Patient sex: M
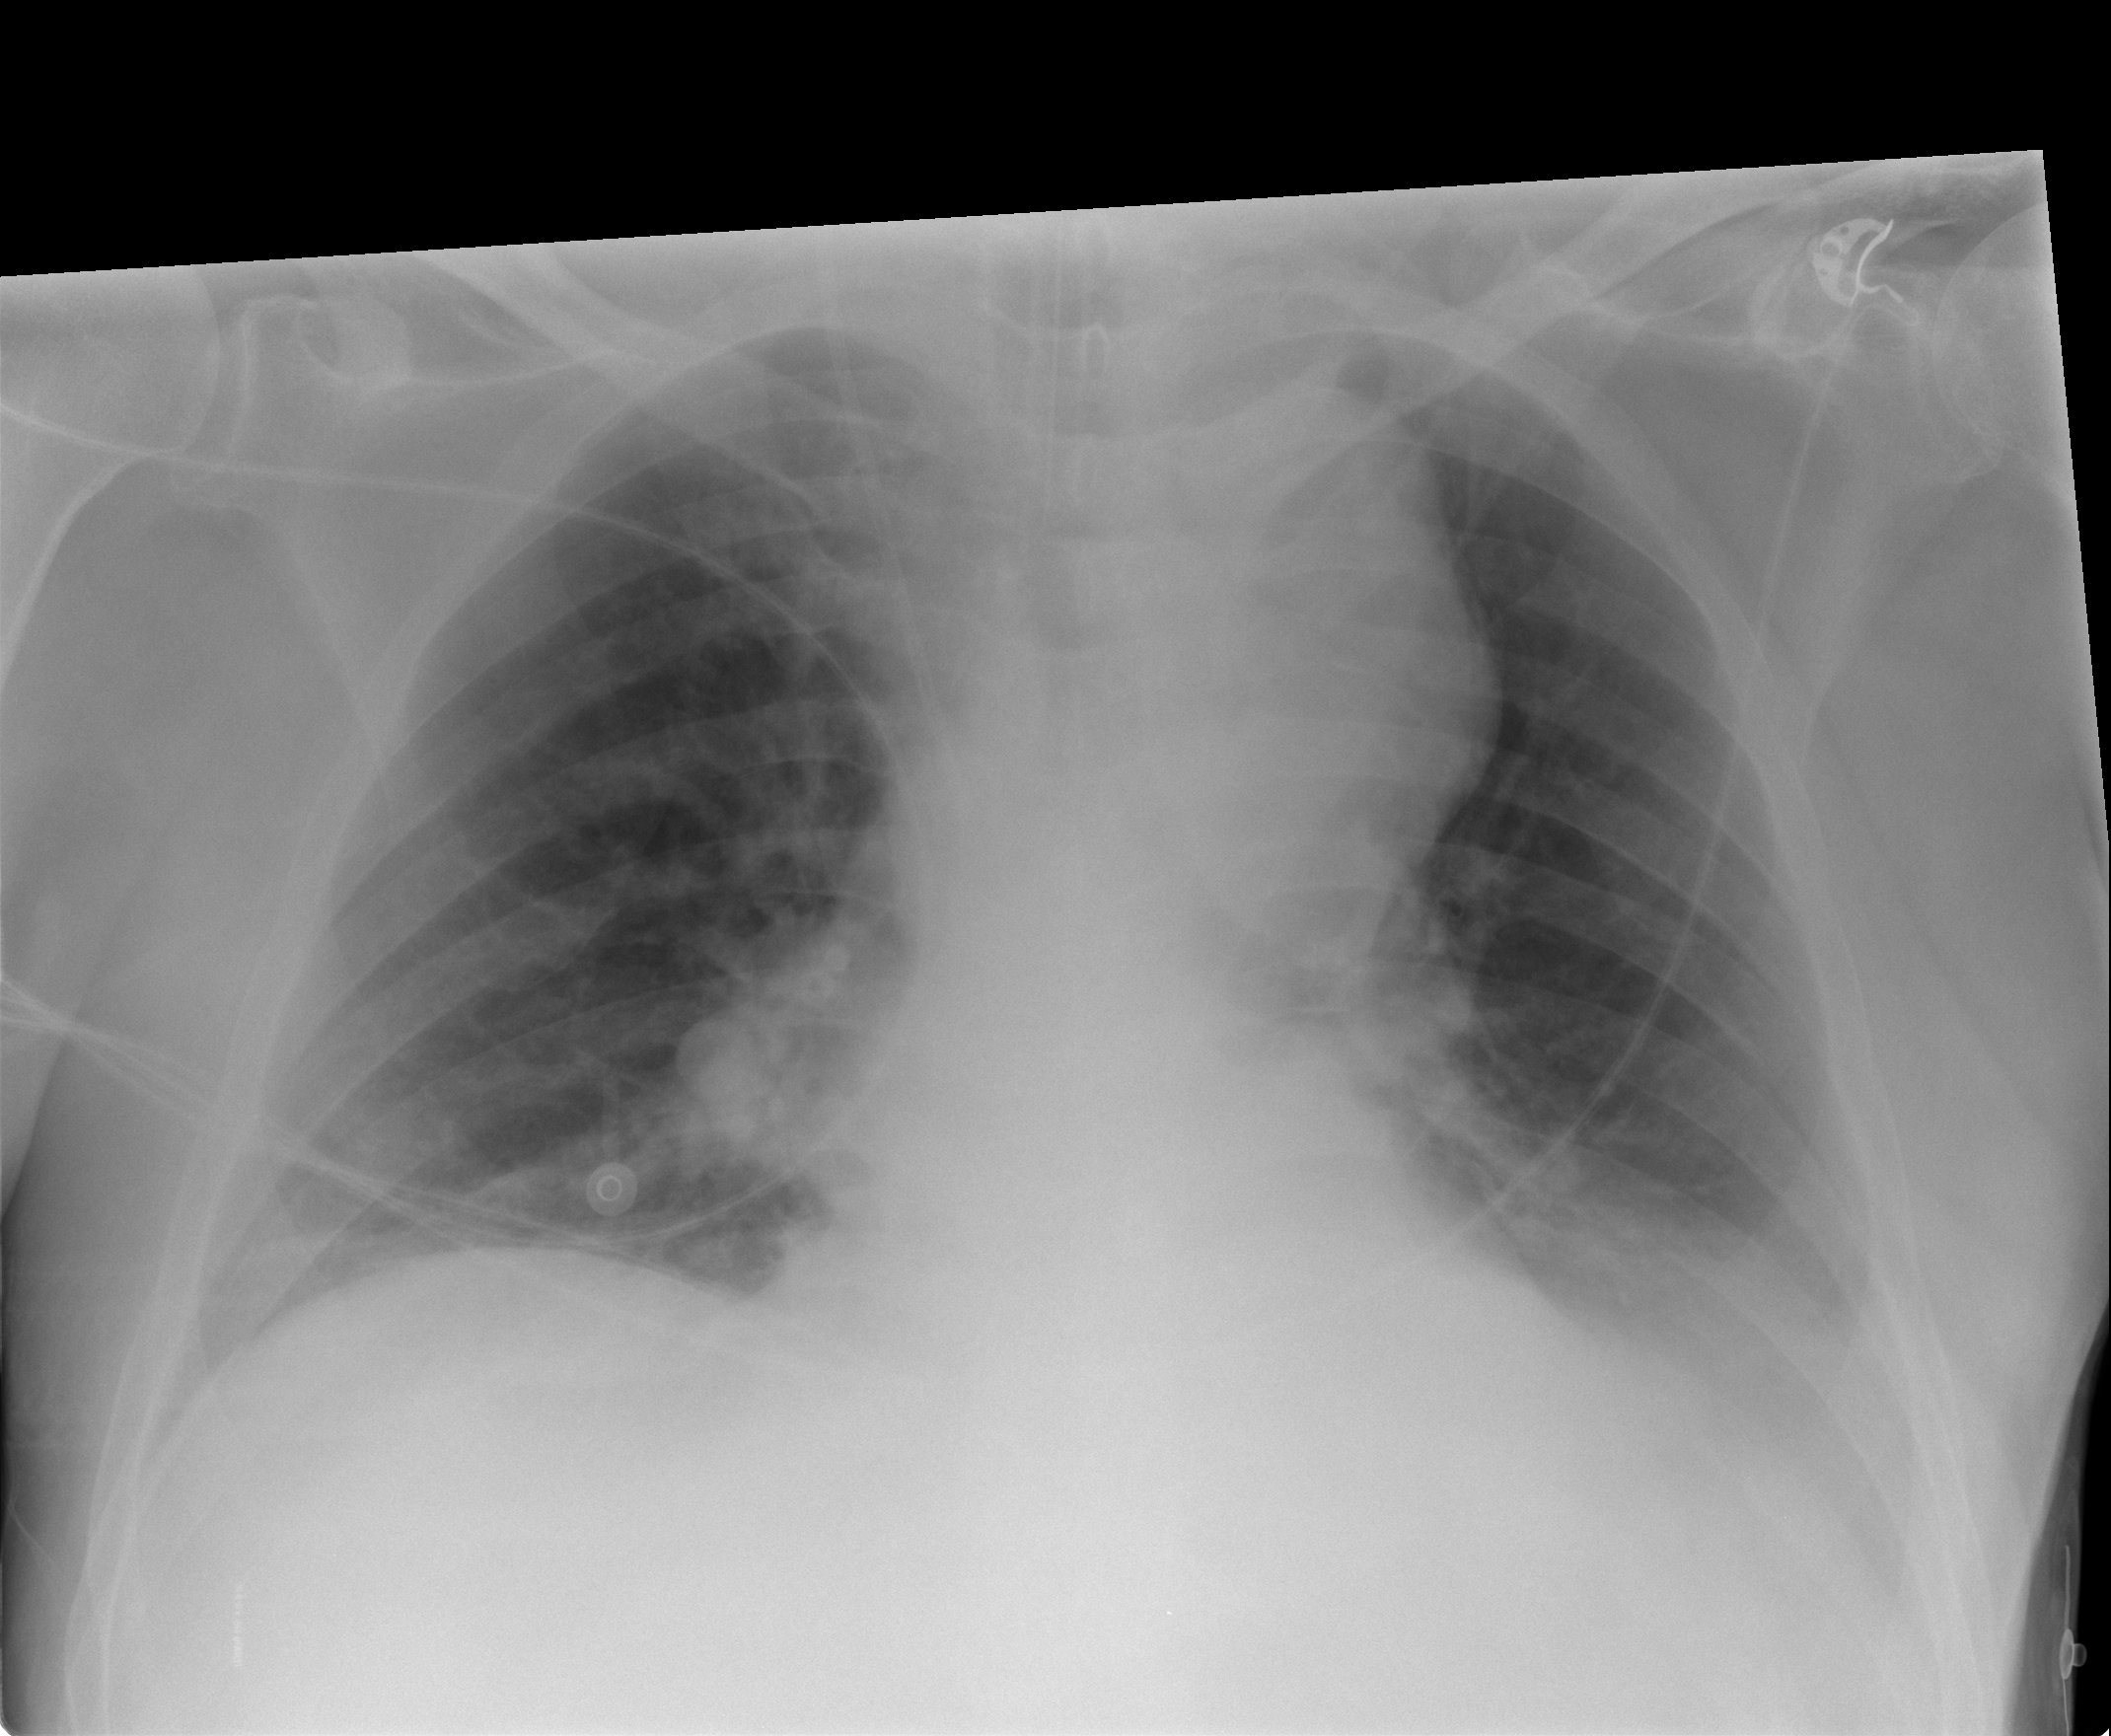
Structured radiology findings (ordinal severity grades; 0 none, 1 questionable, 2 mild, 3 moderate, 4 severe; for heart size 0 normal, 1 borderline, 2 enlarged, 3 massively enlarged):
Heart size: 1
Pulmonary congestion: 1
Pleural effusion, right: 0
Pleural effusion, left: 2
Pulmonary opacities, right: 0
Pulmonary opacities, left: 0
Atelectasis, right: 2
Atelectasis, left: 2